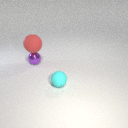
large red rubber sphere above small purple metal sphere